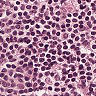
Metastatic tissue present: no